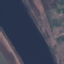
Land use / land cover: River